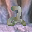
Label: 2